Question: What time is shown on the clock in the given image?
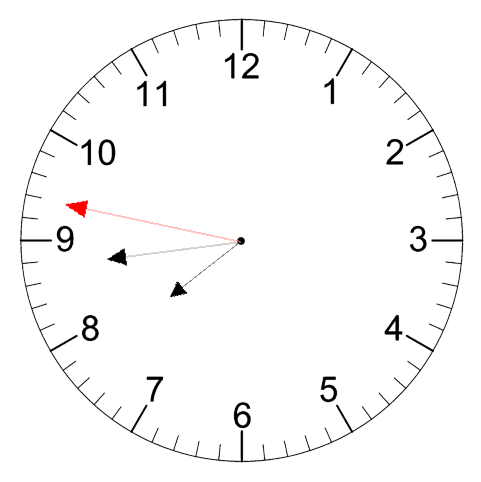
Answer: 07:43:47